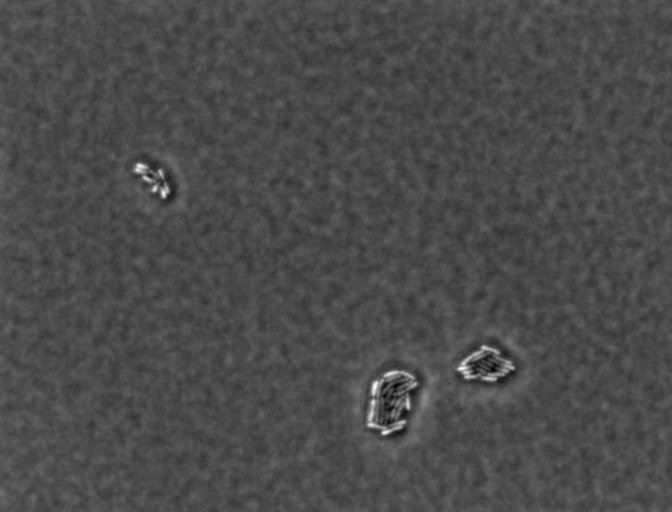
Salmonella enterica Enteritidis